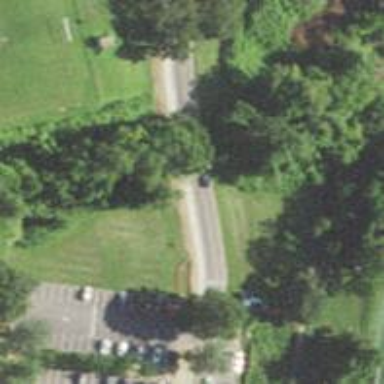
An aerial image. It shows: Driveway.